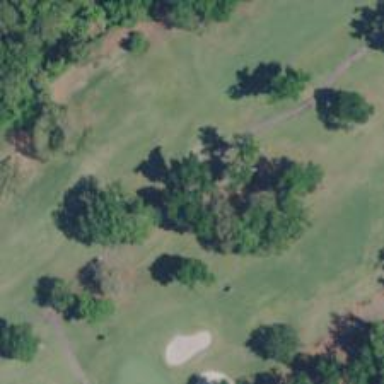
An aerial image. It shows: Path designated for golf carts.